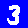
Digit: 3